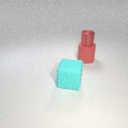
large red rubber cylinder to the right of large cyan rubber cube